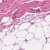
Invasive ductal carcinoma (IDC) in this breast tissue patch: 0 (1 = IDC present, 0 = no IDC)